В этом эксперименте изучаются электрические и тепловые свойства светодиодов (LED). Для измерения температуры светодиода используйте коэффициенты, найденные в части B.1 Эксперимента №1. Электрическая схема, используемая в эксперименте, приведена на рисунке 2.1. Инструкция по работе с оборудованием находится в описании Эксперимента №1.  В этом эксперименте мы будем исследовать зависимость напряжения от тока через светодиод и от его температуры $T_\mathrm{J}$: $$U_\mathrm{LED}=\mathrm{function}(I_\mathrm{LED},\:T_\mathrm{J}).$$ На светодиод можно подавать либо постоянный ток либо короткие прямоугольные импульсы тока. В случае импульсов можно считать, что они достаточно короткие, поэтому можно пренебречь нагреванием светодиода за счет протекающего через него тока (например если использовать импульсы длиной 1 мс с промежутком между измерениями как минимум 100 мс). Тогда можно считать, что температура светодиода равна температуре платы $T_J=T_{PCB}$. Если же через светодиод течет постоянный ток, его температура больше температуры платы $T_J>T_{PCB}$ и можно вычислить тепловое сопротивление между светодиодом и платой (PCB) $\frac{\Delta T}{P}$. Оно рассчитывается по формуле следующим образом: $$\frac{\Delta T}{P}=\frac{(T_\mathrm{J}-T_\mathrm{PCB})}{P},$$ где $P$ — электрическая мощность при разных значениях $I_\mathrm{LED}$.
Часть А. ВАХ при различных температурах (5.0 баллов) Физический механизм нагрева один и тот же в Эксперименте №1 и в Эксперименте №2. Используйте результаты Эксперимента №1, чтобы связать напряжение на термисторе с его температурой. В качестве альтернативного варианта вы можете использовать приближенную формулу: $$T(U)=\frac{3500}{9.9-\ln(\frac{1}{U}-0.3)},$$ где $T$ — температура термистора в кельвинах, $U$ — напряжение на термисторе в вольтах.
Используйте импульсный режим. Снимите зависимость тока $I_\mathrm{LED\_pulsed}(U_\mathrm{LED\_pulsed}, T)$ в интервале от 3 мА до 50 мА при комнатной температуре, а также при 40, 60 и 80 °C. Постройте все эти зависимости на одном графике.
В листе ответов заполните таблицу значений $U_\mathrm{LED\_pulsed}$ при значениях тока через светодиод $I_\mathrm{LED\_pulsed}$ 3, 10, 20, 40 мА при комнатной температуре, при 40, 60 и 80 °C.
Часть B. ВАХ на постоянном токе (3.5 балла)
Постройте график напряжения на диоде $U_\mathrm{LED\_pulsed}(I_\mathrm{LED\_pulsed},T) $ (в точках, указанных в пункте A.2) и вычислите приближенно (графически) коэффициенты линейной зависимости напряжения от температуры ($\Delta U(I)/\Delta T$) при значениях тока 3, 10, 20 и 40 мА.
Снимите зависимость тока через диод $I_\mathrm{LED\_continuous}(U_\mathrm{LED\_continuous})$ от напряжения в интервале от 3 мА до 50 мА при выключенном нагревателе в режиме постоянного тока и постройте график. В листе ответов также запишите значения $U_\mathrm{LED\_continuous}$, температуры светодиода $T_J$, температуры платы $T_\mathrm{PCB}$ и разности напряжений $\Delta U= U_\mathrm{LED\_pulsed} - U_\mathrm{LED\_continuous}$ при значениях тока 3, 10, 20 и 40 мА.
Сопротивление светодиода непостоянно (зависит от тока), поэтому вводится термин дифференциальное сопротивление $\frac{\mathrm{d}U}{\mathrm{d}I}$. Используя график из B.1, оцените значение обратного дифференциального сопротивления $1/(\frac{\mathrm{d}U}{\mathrm{d}I})=\frac{\mathrm{d}I}{\mathrm{d}U}$. В листе ответов запишите значения $\frac{\mathrm{d}I}{\mathrm{d}U}$ при значениях тока 3, 10, 20 и 40 мА. Проведите касательные в этих точках на графике.
Часть C. Зависимость тока через светодиод от температуры (1.5 балла) Обычно через светодиод пускается постоянный ток, а не подается постоянное напряжение. Предположим, что вместо этого на диод подано постоянное напряжение, отвечающее номинальному току 20 мА, которое вы измерили в части B.1.
Вычислите разность температур $\Delta T(P)$ между непрерывно работающим светодиодом (температура $T_\mathrm{J}$) и температурой платы ($T_\mathrm{PCB}$) как функцию электрической мощности $P$ (при значениях тока 3, 10, 20 и 40 мА). Вычислите приближенно (с помощью графика) тепловое сопротивление светодиода $\frac{\Delta T}{P}$, запишите его в листе ответов. : Можно считать, что вся электрическая энергия, потребленная светодиодом переходит в тепло, а энергией светового излучения можно пренебречь.
Используя характеристики фотодиода, найденные в части B, оцените ток, который фактически течет через фотодиод, если напряжение поддерживается постоянным (используйте значение $U(\mathrm{20mA})$ из B.1), а температура платы равна 0 °C и 40 °C.
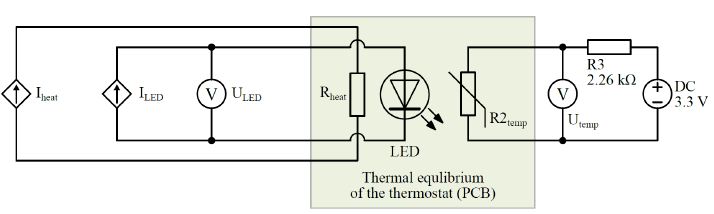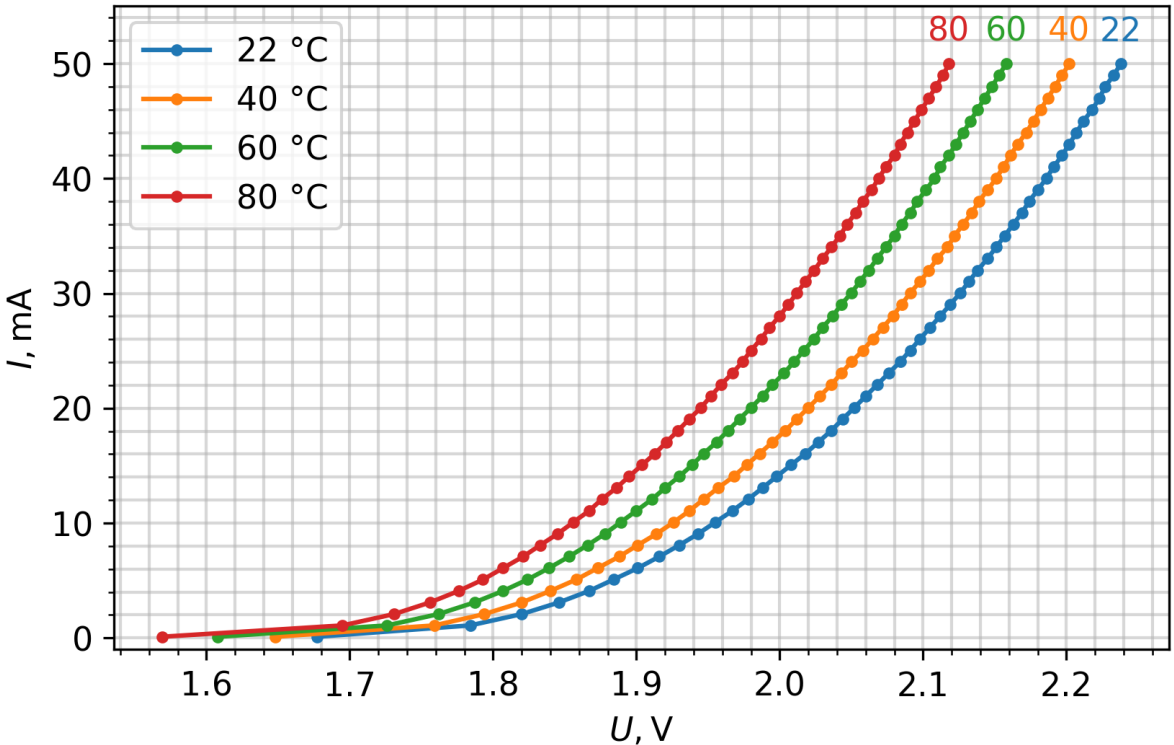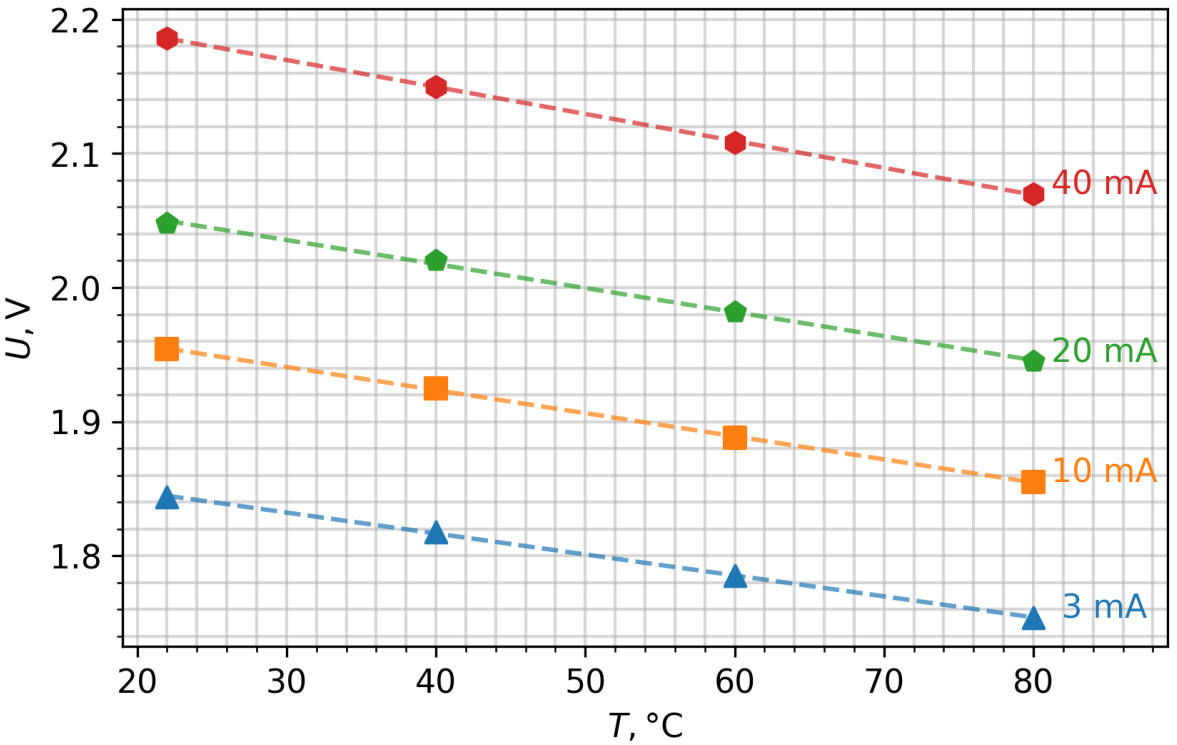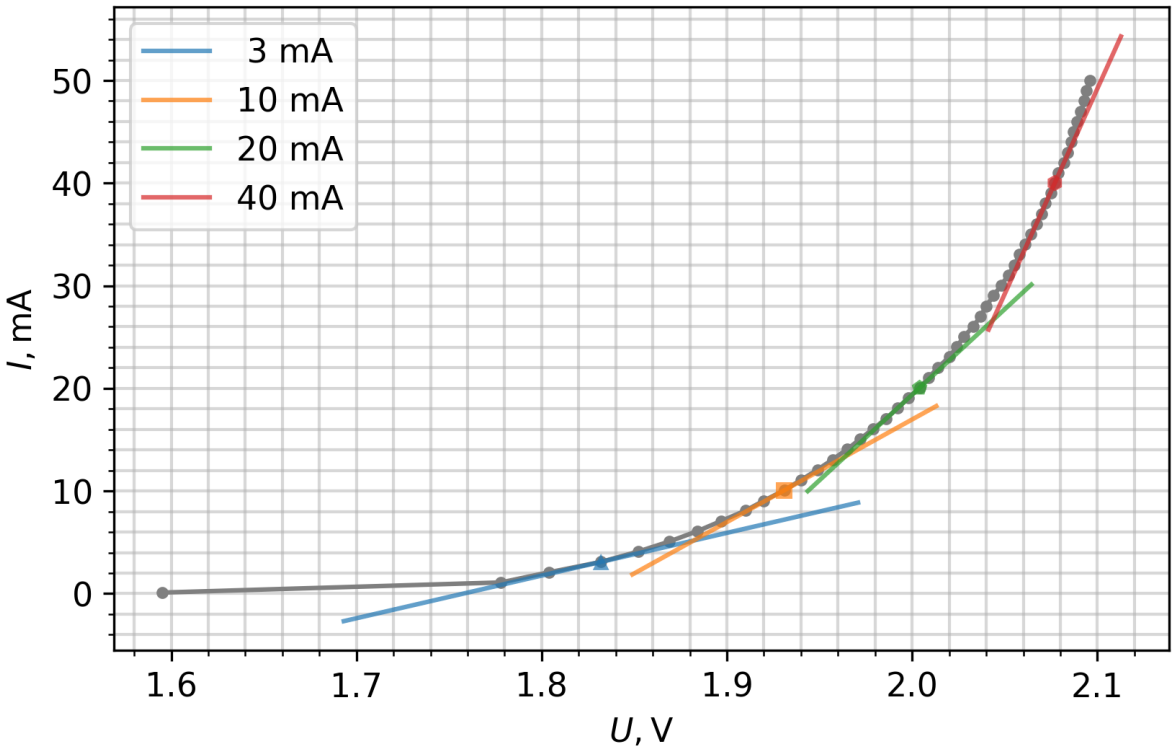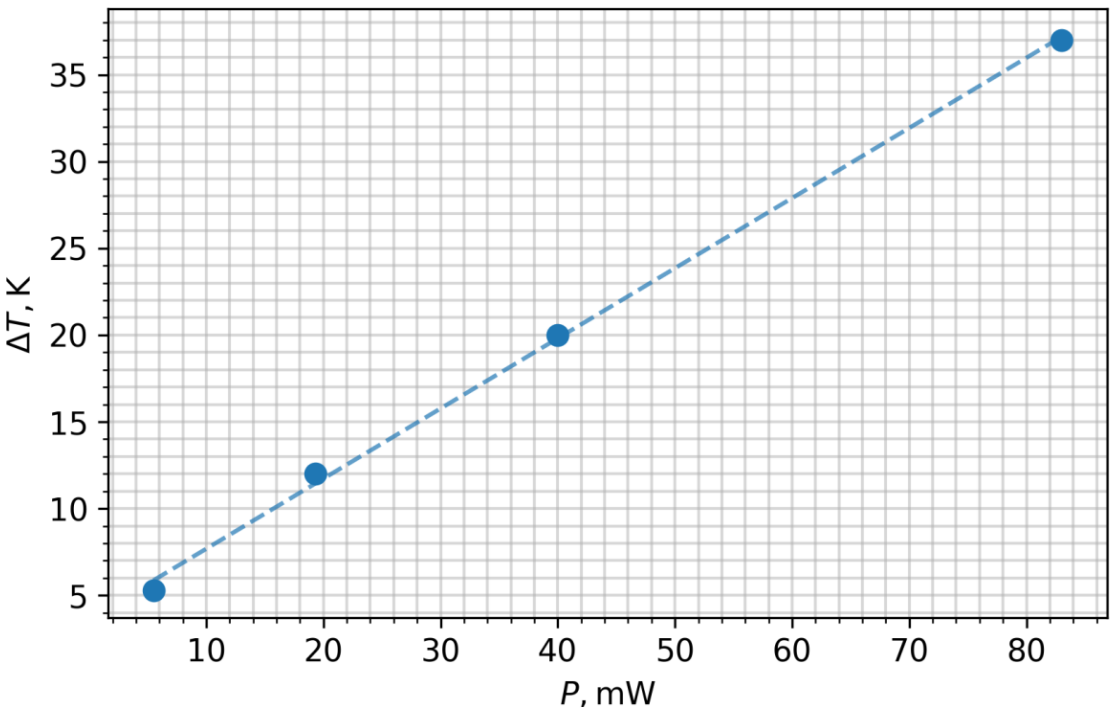
Используйте импульсный режим. Снимите зависимость тока $I_\mathrm{LED\_pulsed}(U_\mathrm{LED\_pulsed}, T)$ в интервале от 3 мА до 50 мА при комнатной температуре, а также при 40, 60 и 80 °C. Постройте все эти зависимости на одном графике.

В листе ответов заполните таблицу значений $U_\mathrm{LED\_pulsed}$ при значениях тока через светодиод $I_\mathrm{LED\_pulsed}$ 3, 10, 20, 40 мА при комнатной температуре, при 40, 60 и 80 °C.
Решение: $U_{\mathrm{LED}}(I_{\mathrm{LED}},T), ~В:$ <<Комната>> $22\,{}^\circ\mathrm C$$40~{}^\circ\mathrm C$$60~{}^\circ\mathrm C$$80~{}^\circ\mathrm C$$3~мА$1.8441.8181.7851.754$10~мА$1.9541.9251.8881.855$20~мА$2.0482.0201.9821.945$40~мА$2.1862.1502.1082.070 | | \<\<Комната>> $22\,{}^\circ\mathrm C$ | $40~{}^\circ\mathrm C$ | $60~{}^\circ\mathrm C$ | $80~{}^\circ\mathrm C$ | | --- | --- | --- | --- | --- | | $3~мА$ | 1.844 | 1.818 | 1.785 | 1.754 | | $10~мА$ | 1.954 | 1.925 | 1.888 | 1.855 | | $20~мА$ | 2.048 | 2.020 | 1.982 | 1.945 | | $40~мА$ | 2.186 | 2.150 | 2.108 | 2.070 |

Постройте график напряжения на диоде $U_\mathrm{LED\_pulsed}(I_\mathrm{LED\_pulsed},T) $ (в точках, указанных в пункте A.2) и вычислите приближенно (графически) коэффициенты линейной зависимости напряжения от температуры ($\Delta U(I)/\Delta T$) при значениях тока 3, 10, 20 и 40 мА.
Решение: Графики линейные. Их угловые коэффициенты: $I_{\mathrm{LED}}$$3~мА$$10~мА$$20~мА$$40~мА$$\Delta U(I,T)/\Delta T$$-1.55~мВ/К$$-1.7~мВ/К$$-1.8~мВ/К$$-2.0~мВ/К$ | $I_{\mathrm{LED}}$ | $3~мА$ | $10~мА$ | $20~мА$ | $40~мА$ | | --- | --- | --- | --- | --- | | $\Delta U(I,T)/\Delta T$ | $-1.55~мВ/К$ | $-1.7~мВ/К$ | $-1.8~мВ/К$ | $-2.0~мВ/К$ |

Снимите зависимость тока через диод $I_\mathrm{LED\_continuous}(U_\mathrm{LED\_continuous})$ от напряжения в интервале от 3 мА до 50 мА при выключенном нагревателе в режиме постоянного тока и постройте график. В листе ответов также запишите значения $U_\mathrm{LED\_continuous}$, температуры светодиода $T_J$, температуры платы $T_\mathrm{PCB}$ и разности напряжений $\Delta U= U_\mathrm{LED\_pulsed} - U_\mathrm{LED\_continuous}$ при значениях тока 3, 10, 20 и 40 мА.
Решение: $I_{\mathrm{LED}}$$3~мА$$10~мА$$20~мА$$40~мА$$U_{\mathrm{LED}}$$1.83~В$$1.93~В$$2.00~В$$2.08~В$$\Delta U$$0.014~В$$0.024~В$$0.048~В$$0.106~В$$T_\mathrm J$$\sim 32.3\,{}^\circ\mathrm C$$\sim 43\,{}^\circ\mathrm C$$\sim 49\,{}^\circ\mathrm C$$\sim 76.5\,{}^\circ\mathrm C$$T_{\mathrm{PCB}}$$\sim 25-30\,{}^\circ\mathrm C$$\sim 30-35\,{}^\circ\mathrm C$$\sim 33-37\,{}^\circ\mathrm C$$\sim 35-40\,{}^\circ\mathrm C$ $T_\mathrm J$ — наиболее важные величины, вычисленные в этом пункте. Их можно рассчитать, сопоставив значения $U_\mathrm{LED}$ с кривыми из предыдущей части при соответствующих значениях тока. | $I_{\mathrm{LED}}$ | $3~мА$ | $10~мА$ | $20~мА$ | $40~мА$ | | --- | --- | --- | --- | --- | | $U_{\mathrm{LED}}$ | $1.83~В$ | $1.93~В$ | $2.00~В$ | $2.08~В$ | | $\Delta U$ | $0.014~В$ | $0.024~В$ | $0.048~В$ | $0.106~В$ | | $T_\mathrm J$ | $\sim 32.3\,{}^\circ\mathrm C$ | $\sim 43\,{}^\circ\mathrm C$ | $\sim 49\,{}^\circ\mathrm C$ | $\sim 76.5\,{}^\circ\mathrm C$ | | $T_{\mathrm{PCB}}$ | $\sim 25-30\,{}^\circ\mathrm C$ | $\sim 30-35\,{}^\circ\mathrm C$ | $\sim 33-37\,{}^\circ\mathrm C$ | $\sim 35-40\,{}^\circ\mathrm C$ |

Сопротивление светодиода непостоянно (зависит от тока), поэтому вводится термин дифференциальное сопротивление $\frac{\mathrm{d}U}{\mathrm{d}I}$. Используя график из B.1, оцените значение обратного дифференциального сопротивления $1/(\frac{\mathrm{d}U}{\mathrm{d}I})=\frac{\mathrm{d}I}{\mathrm{d}U}$. В листе ответов запишите значения $\frac{\mathrm{d}I}{\mathrm{d}U}$ при значениях тока 3, 10, 20 и 40 мА. Проведите касательные в этих точках на графике.
Решение: $I_\mathrm{LED}$$3~мА$$10~мА$$20~мА$$40~мА$$\mathrm dI/\mathrm dU$$41.6~мА/В$$100~мА/В$$166.7~мА/В$$400~мА/В$ | $I_\mathrm{LED}$ | $3~мА$ | $10~мА$ | $20~мА$ | $40~мА$ | | --- | --- | --- | --- | --- | | $\mathrm dI/\mathrm dU$ | $41.6~мА/В$ | $100~мА/В$ | $166.7~мА/В$ | $400~мА/В$ |

Вычислите разность температур $\Delta T(P)$ между непрерывно работающим светодиодом (температура $T_\mathrm{J}$) и температурой платы ($T_\mathrm{PCB}$) как функцию электрической мощности $P$ (при значениях тока 3, 10, 20 и 40 мА). Вычислите приближенно (с помощью графика) тепловое сопротивление светодиода $\frac{\Delta T}{P}$, запишите его в листе ответов.   Примечание : Можно считать, что вся электрическая энергия, потребленная светодиодом переходит в тепло, а энергией светового излучения можно пренебречь.
Решение: Величину $\Delta T\equiv T_\mathrm J-T_\mathrm{PCB}$ можно вычислить из точек, снятых в B1. Примечание: Температура платы изменяется в ходе эксперимента и увеличивается на $\sim7\,{}^\circ\mathrm C$ при больших токах. Это необходимо учитывать при вычислении $\Delta T$. Тепловая мощность $P=I_\mathrm{LED}\cdot U_\mathrm{LED}$, поскольку энергией излучение при этом можно пренебречь. График получается линейным с угловым коэффициентом (тепловым сопротивлением светодиода) $\mathrm d(\Delta T)/\mathrm dP\approx400~К/Вт$. $I_\mathrm{LED}$$3~мА$$10~мА$$20~мА$$40~мА$$\Delta T$$5.0~К$$12~К$$20~К$$37~К$  | $I_\mathrm{LED}$ | $3~мА$ | $10~мА$ | $20~мА$ | $40~мА$ | | --- | --- | --- | --- | --- | | $\Delta T$ | $5.0~К$ | $12~К$ | $20~К$ | $37~К$ |

Используя характеристики фотодиода, найденные в части B, оцените ток, который фактически течет через фотодиод, если напряжение поддерживается постоянным (используйте значение $U(\mathrm{20mA})$ из B.1), а температура платы равна 0 °C и 40 °C.
Решение: Первое решение Ток $I_\mathrm{LED}$ при постоянном $U_\mathrm{LED}=U_{20~мА}$ можно найти как:\[I_\mathrm{LED}(U_{20~мА},T)=20~мА-(T-T_\mathrm{PCB})\cdot\frac{\Delta U(20~мА,T)}{\Delta T}\cdot\frac{\mathrm dI(20~мА,U)}{\mathrm dU}.\]Конечно, в величину $\mathrm dI(20~мА,U)/\mathrm dU$ вносит вклад увеличение температуры платы при увеличении тока, однако этот вклад учесть невозможно. Второе решение Необходимые величины можно получить, интерполируя / экстраполируя значения из A3 при $T_\mathrm J$, пересчитанными с помощью $\Delta T$ из B3. В этом случае также возникает погрешность, поскольку тепловая мощность $P$ зависит от температуры. \[I_\mathrm{LED}(U_{20~мА},0\,{}^\circ\mathrm C)\approx10-15~мА,\quad I_\mathrm{LED}(U_{20~мА},40\,{}^\circ\mathrm C)\approx22~мА\]
Темы:
E, Электричество, Цепи, ВАХ, Диод, 2021, Международные